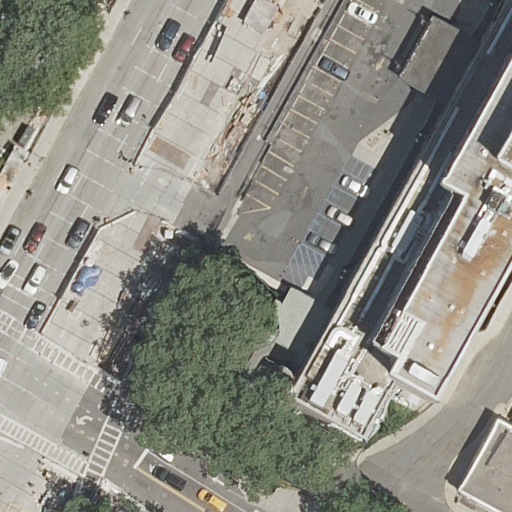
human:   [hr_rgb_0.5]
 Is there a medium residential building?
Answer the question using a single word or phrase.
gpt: no

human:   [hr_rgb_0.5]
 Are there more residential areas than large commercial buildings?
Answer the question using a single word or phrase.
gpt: yes

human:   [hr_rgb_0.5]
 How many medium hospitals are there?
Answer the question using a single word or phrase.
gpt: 0

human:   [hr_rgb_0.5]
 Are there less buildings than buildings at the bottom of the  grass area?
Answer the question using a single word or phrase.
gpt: no

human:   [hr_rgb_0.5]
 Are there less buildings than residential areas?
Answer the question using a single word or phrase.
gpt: no

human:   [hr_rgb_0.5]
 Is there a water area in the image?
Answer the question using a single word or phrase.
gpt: no

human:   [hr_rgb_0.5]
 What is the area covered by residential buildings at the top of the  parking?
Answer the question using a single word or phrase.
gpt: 0m2

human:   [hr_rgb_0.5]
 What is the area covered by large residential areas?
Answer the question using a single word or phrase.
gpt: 3538m2

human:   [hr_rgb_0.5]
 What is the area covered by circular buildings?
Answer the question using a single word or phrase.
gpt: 0m2

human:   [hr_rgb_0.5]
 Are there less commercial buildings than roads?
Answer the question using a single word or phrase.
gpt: yes

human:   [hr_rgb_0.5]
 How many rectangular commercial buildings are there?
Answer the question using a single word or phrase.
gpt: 0

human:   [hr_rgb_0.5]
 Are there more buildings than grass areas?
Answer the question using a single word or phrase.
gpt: no

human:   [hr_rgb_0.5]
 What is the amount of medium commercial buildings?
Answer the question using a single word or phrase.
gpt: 0

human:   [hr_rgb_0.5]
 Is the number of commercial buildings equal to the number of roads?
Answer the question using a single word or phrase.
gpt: no

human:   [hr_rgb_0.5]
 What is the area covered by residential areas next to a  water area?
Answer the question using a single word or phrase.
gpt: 0m2

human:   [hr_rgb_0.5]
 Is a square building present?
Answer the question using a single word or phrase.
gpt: no

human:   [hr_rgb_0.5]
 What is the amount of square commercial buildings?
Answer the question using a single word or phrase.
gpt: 0

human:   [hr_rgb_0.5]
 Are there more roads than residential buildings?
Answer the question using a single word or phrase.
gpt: yes

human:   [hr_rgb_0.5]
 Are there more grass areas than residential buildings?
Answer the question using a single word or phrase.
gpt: yes

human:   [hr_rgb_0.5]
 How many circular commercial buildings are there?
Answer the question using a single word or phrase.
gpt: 0

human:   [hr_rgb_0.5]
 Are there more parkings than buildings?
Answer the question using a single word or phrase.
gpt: no

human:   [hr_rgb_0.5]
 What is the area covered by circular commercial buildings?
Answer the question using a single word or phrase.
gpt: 0m2

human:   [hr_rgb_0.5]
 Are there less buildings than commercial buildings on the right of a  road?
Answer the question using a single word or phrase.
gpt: no

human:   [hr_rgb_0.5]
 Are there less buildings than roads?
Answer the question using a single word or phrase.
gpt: yes

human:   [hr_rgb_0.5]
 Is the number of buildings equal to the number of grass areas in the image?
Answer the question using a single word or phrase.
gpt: yes

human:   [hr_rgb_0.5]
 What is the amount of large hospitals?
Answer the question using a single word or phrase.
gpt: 1

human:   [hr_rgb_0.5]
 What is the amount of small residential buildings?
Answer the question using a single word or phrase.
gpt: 0

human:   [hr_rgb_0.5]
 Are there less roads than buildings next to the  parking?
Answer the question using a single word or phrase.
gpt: no

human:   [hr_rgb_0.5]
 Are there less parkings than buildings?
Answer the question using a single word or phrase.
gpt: no

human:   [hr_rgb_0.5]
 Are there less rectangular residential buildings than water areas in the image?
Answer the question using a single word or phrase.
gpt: no

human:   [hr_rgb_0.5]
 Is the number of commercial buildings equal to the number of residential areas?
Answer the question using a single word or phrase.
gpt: no

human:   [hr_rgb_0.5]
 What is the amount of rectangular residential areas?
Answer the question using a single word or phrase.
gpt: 0

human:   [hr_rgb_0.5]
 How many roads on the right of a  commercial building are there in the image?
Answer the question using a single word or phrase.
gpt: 0

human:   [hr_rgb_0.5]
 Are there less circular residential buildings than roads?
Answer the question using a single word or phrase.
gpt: yes

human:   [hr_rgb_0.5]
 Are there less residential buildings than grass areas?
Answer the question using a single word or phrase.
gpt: yes

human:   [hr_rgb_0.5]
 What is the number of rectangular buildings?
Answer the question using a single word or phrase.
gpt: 0